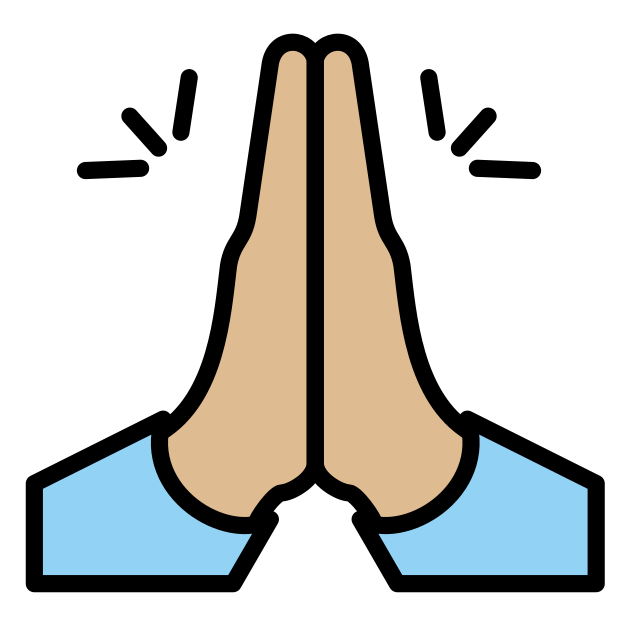
palms up together: medium-light skin tone